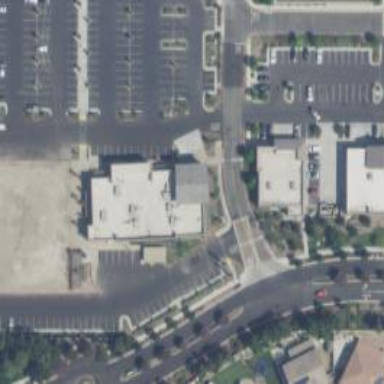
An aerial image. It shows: Clinic.